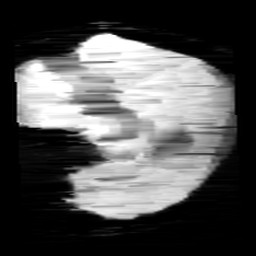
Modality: minIP
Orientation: sagittal
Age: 13
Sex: male
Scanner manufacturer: siemens
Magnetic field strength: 3 T
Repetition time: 0.027 s
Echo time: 0.02 s